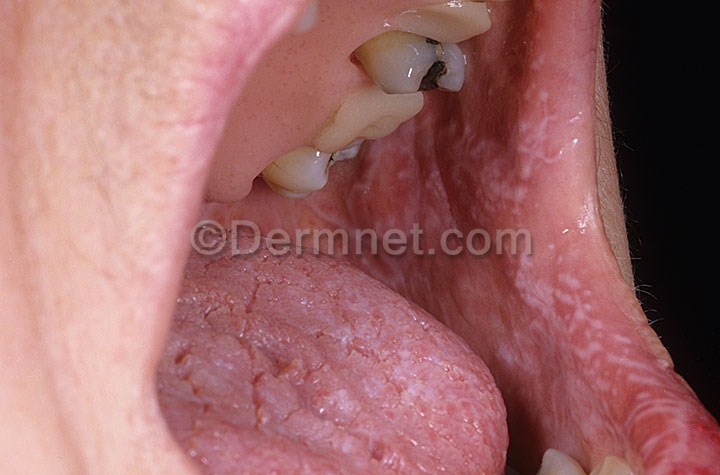
Disease: Psoriasis pictures Lichen Planus and related diseases